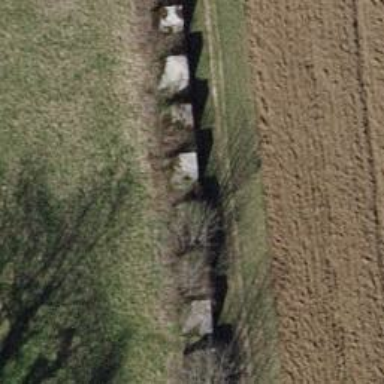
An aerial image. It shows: Block barrier.